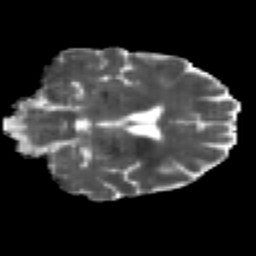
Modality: MD
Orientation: coronal
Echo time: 0.087 s